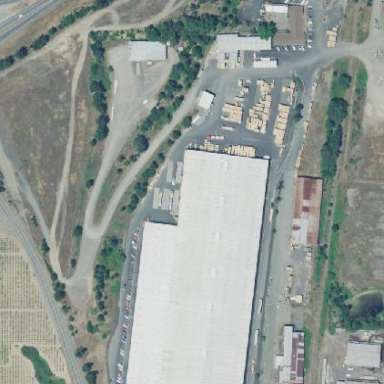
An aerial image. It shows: Industrial area.